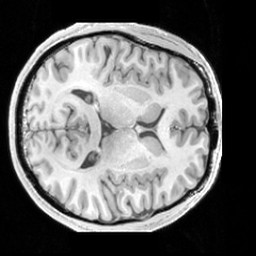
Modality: T1w
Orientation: axial
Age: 26
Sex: male
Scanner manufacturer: siemens
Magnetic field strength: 3 T
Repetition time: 1.63 s
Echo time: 0.00311 s